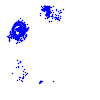
Particle: proton